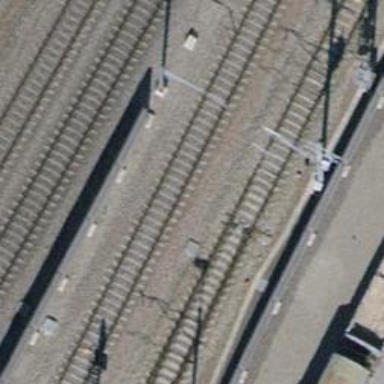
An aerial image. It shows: Railway switch.